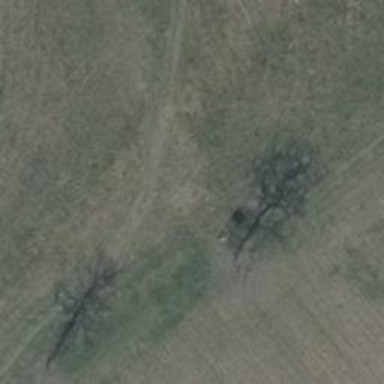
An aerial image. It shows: Hunting stand.